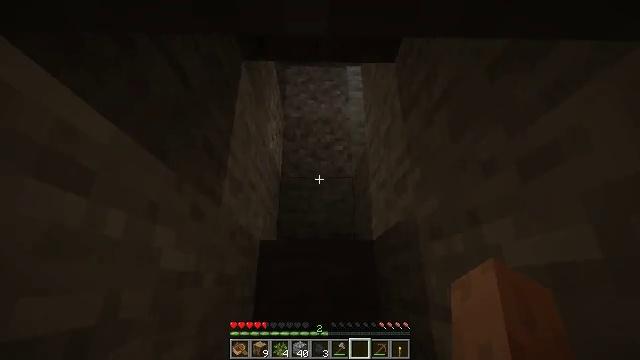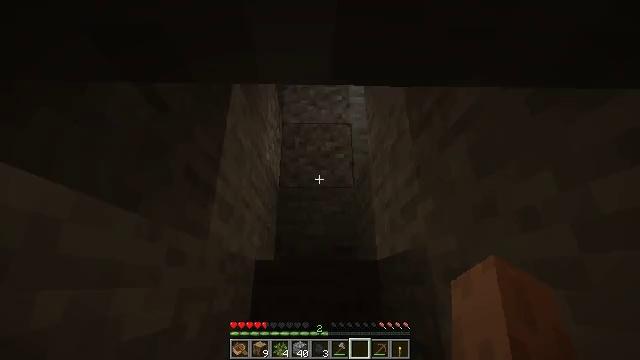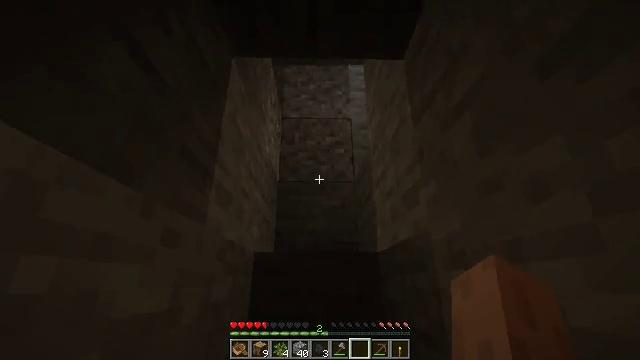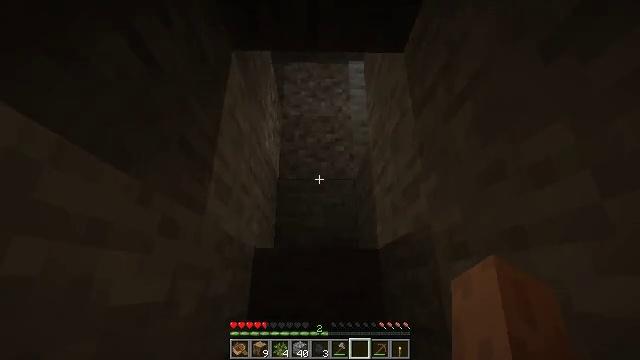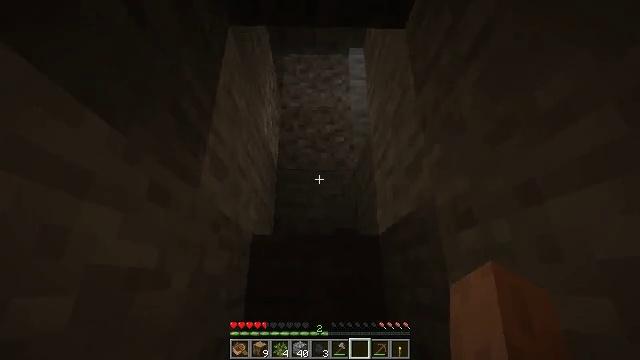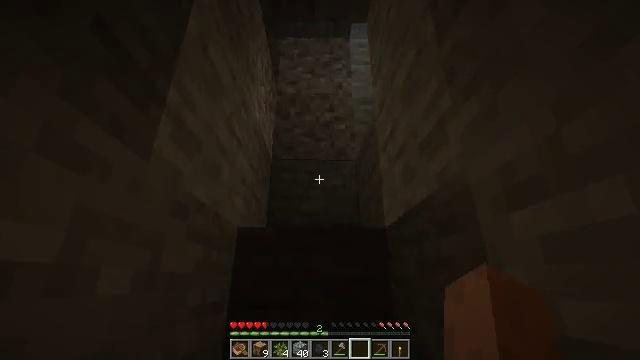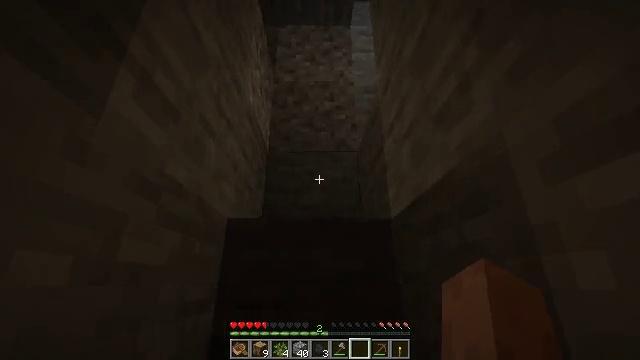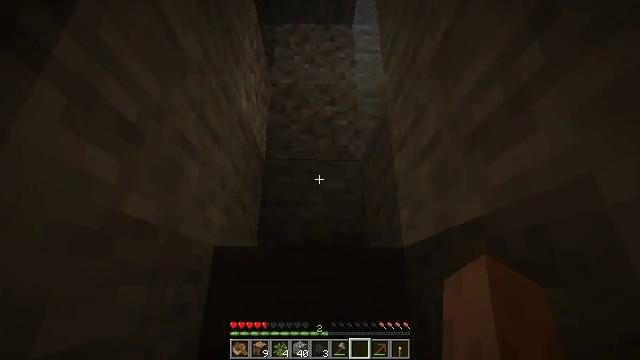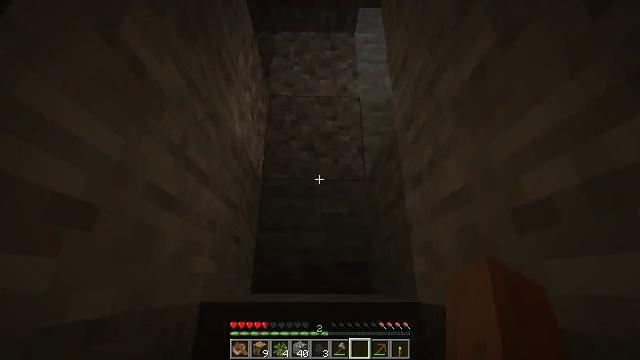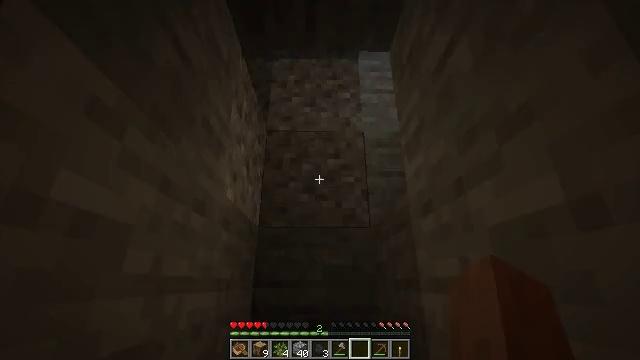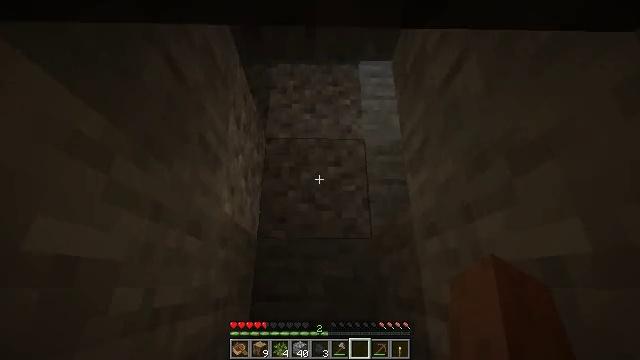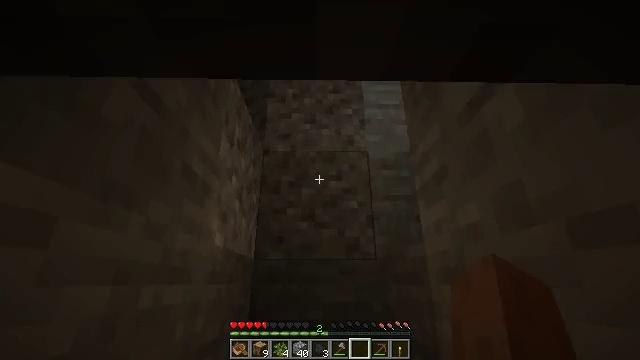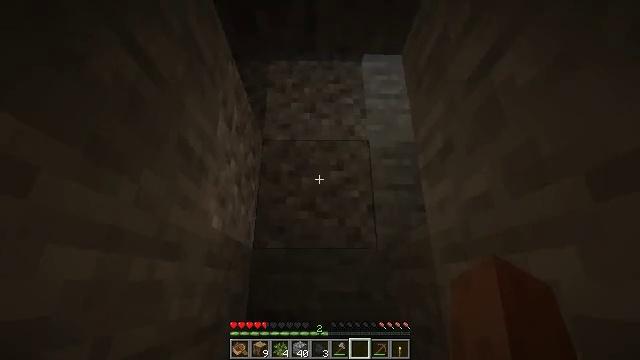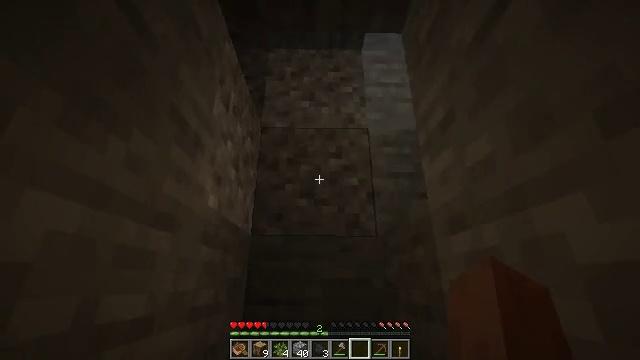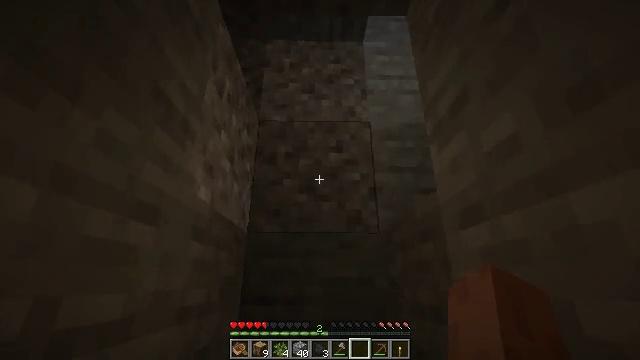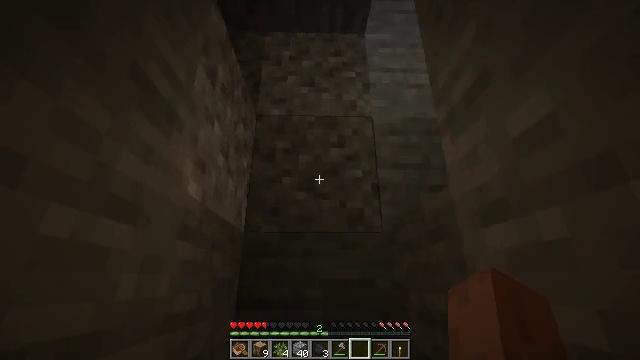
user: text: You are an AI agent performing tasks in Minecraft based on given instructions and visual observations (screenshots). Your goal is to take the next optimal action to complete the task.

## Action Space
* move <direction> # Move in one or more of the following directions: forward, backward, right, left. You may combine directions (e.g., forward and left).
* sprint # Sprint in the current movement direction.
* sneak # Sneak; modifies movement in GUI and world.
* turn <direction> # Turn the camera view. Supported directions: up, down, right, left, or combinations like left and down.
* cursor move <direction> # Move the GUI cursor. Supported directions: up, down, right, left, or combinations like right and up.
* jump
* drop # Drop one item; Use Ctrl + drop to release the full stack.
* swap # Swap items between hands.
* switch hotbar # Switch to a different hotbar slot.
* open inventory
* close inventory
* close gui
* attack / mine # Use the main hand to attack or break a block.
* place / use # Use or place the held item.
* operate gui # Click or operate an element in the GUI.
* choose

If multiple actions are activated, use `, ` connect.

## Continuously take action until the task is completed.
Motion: motion action
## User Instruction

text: craft item air
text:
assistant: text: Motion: move forward
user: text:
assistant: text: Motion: move forward
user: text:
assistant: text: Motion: move forward
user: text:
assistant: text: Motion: move forward
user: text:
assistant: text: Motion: move forward
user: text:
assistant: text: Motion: move forward
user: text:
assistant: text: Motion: move forward, jump
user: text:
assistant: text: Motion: move forward, jump
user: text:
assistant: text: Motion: move forward, jump
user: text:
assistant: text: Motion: move forward, jump
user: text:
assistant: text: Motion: move forward
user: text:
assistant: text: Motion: move forward
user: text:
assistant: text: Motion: move forward
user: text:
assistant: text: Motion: move forward
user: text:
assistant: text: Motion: move forward
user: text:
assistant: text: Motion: move forward
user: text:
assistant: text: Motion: move forward, jump
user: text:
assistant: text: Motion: move forward, jump
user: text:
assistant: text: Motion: move forward, jump
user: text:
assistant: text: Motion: move forward, turn right, jump
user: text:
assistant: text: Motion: move forward, turn right and down
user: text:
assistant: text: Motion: move forward, turn right and down
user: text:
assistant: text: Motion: move forward, turn right
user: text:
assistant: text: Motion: move forward, turn right and up
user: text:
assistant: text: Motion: move forward, turn right
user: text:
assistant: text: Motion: move forward, turn right, jump
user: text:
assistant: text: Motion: move forward, turn right and down, jump
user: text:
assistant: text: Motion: move forward, turn right and down, jump
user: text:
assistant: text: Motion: move forward, turn right and down, jump
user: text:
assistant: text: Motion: move forward